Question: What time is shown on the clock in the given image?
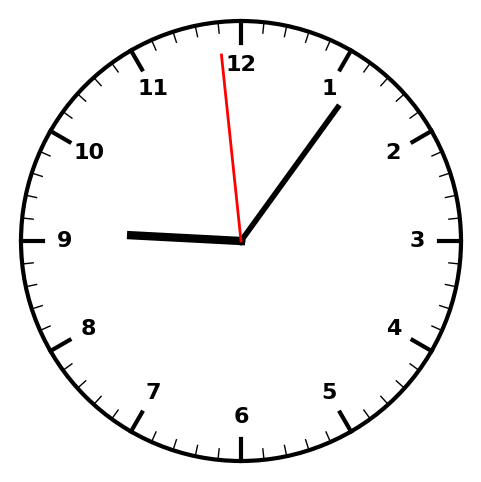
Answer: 09:05:59